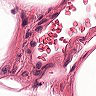
Metastatic tissue present: no